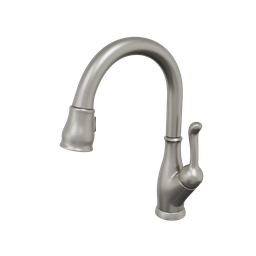
Label: appliances